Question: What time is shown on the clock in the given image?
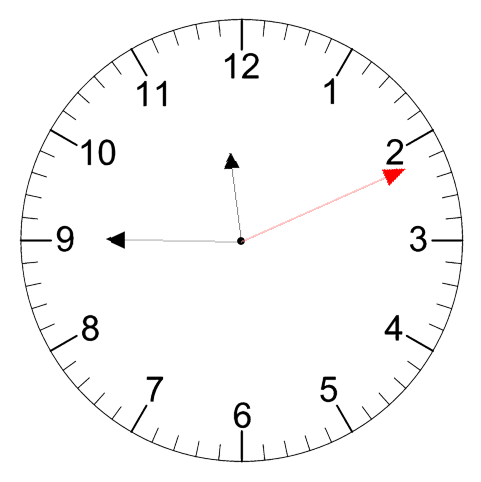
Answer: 11:45:11